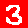
Digit: 3